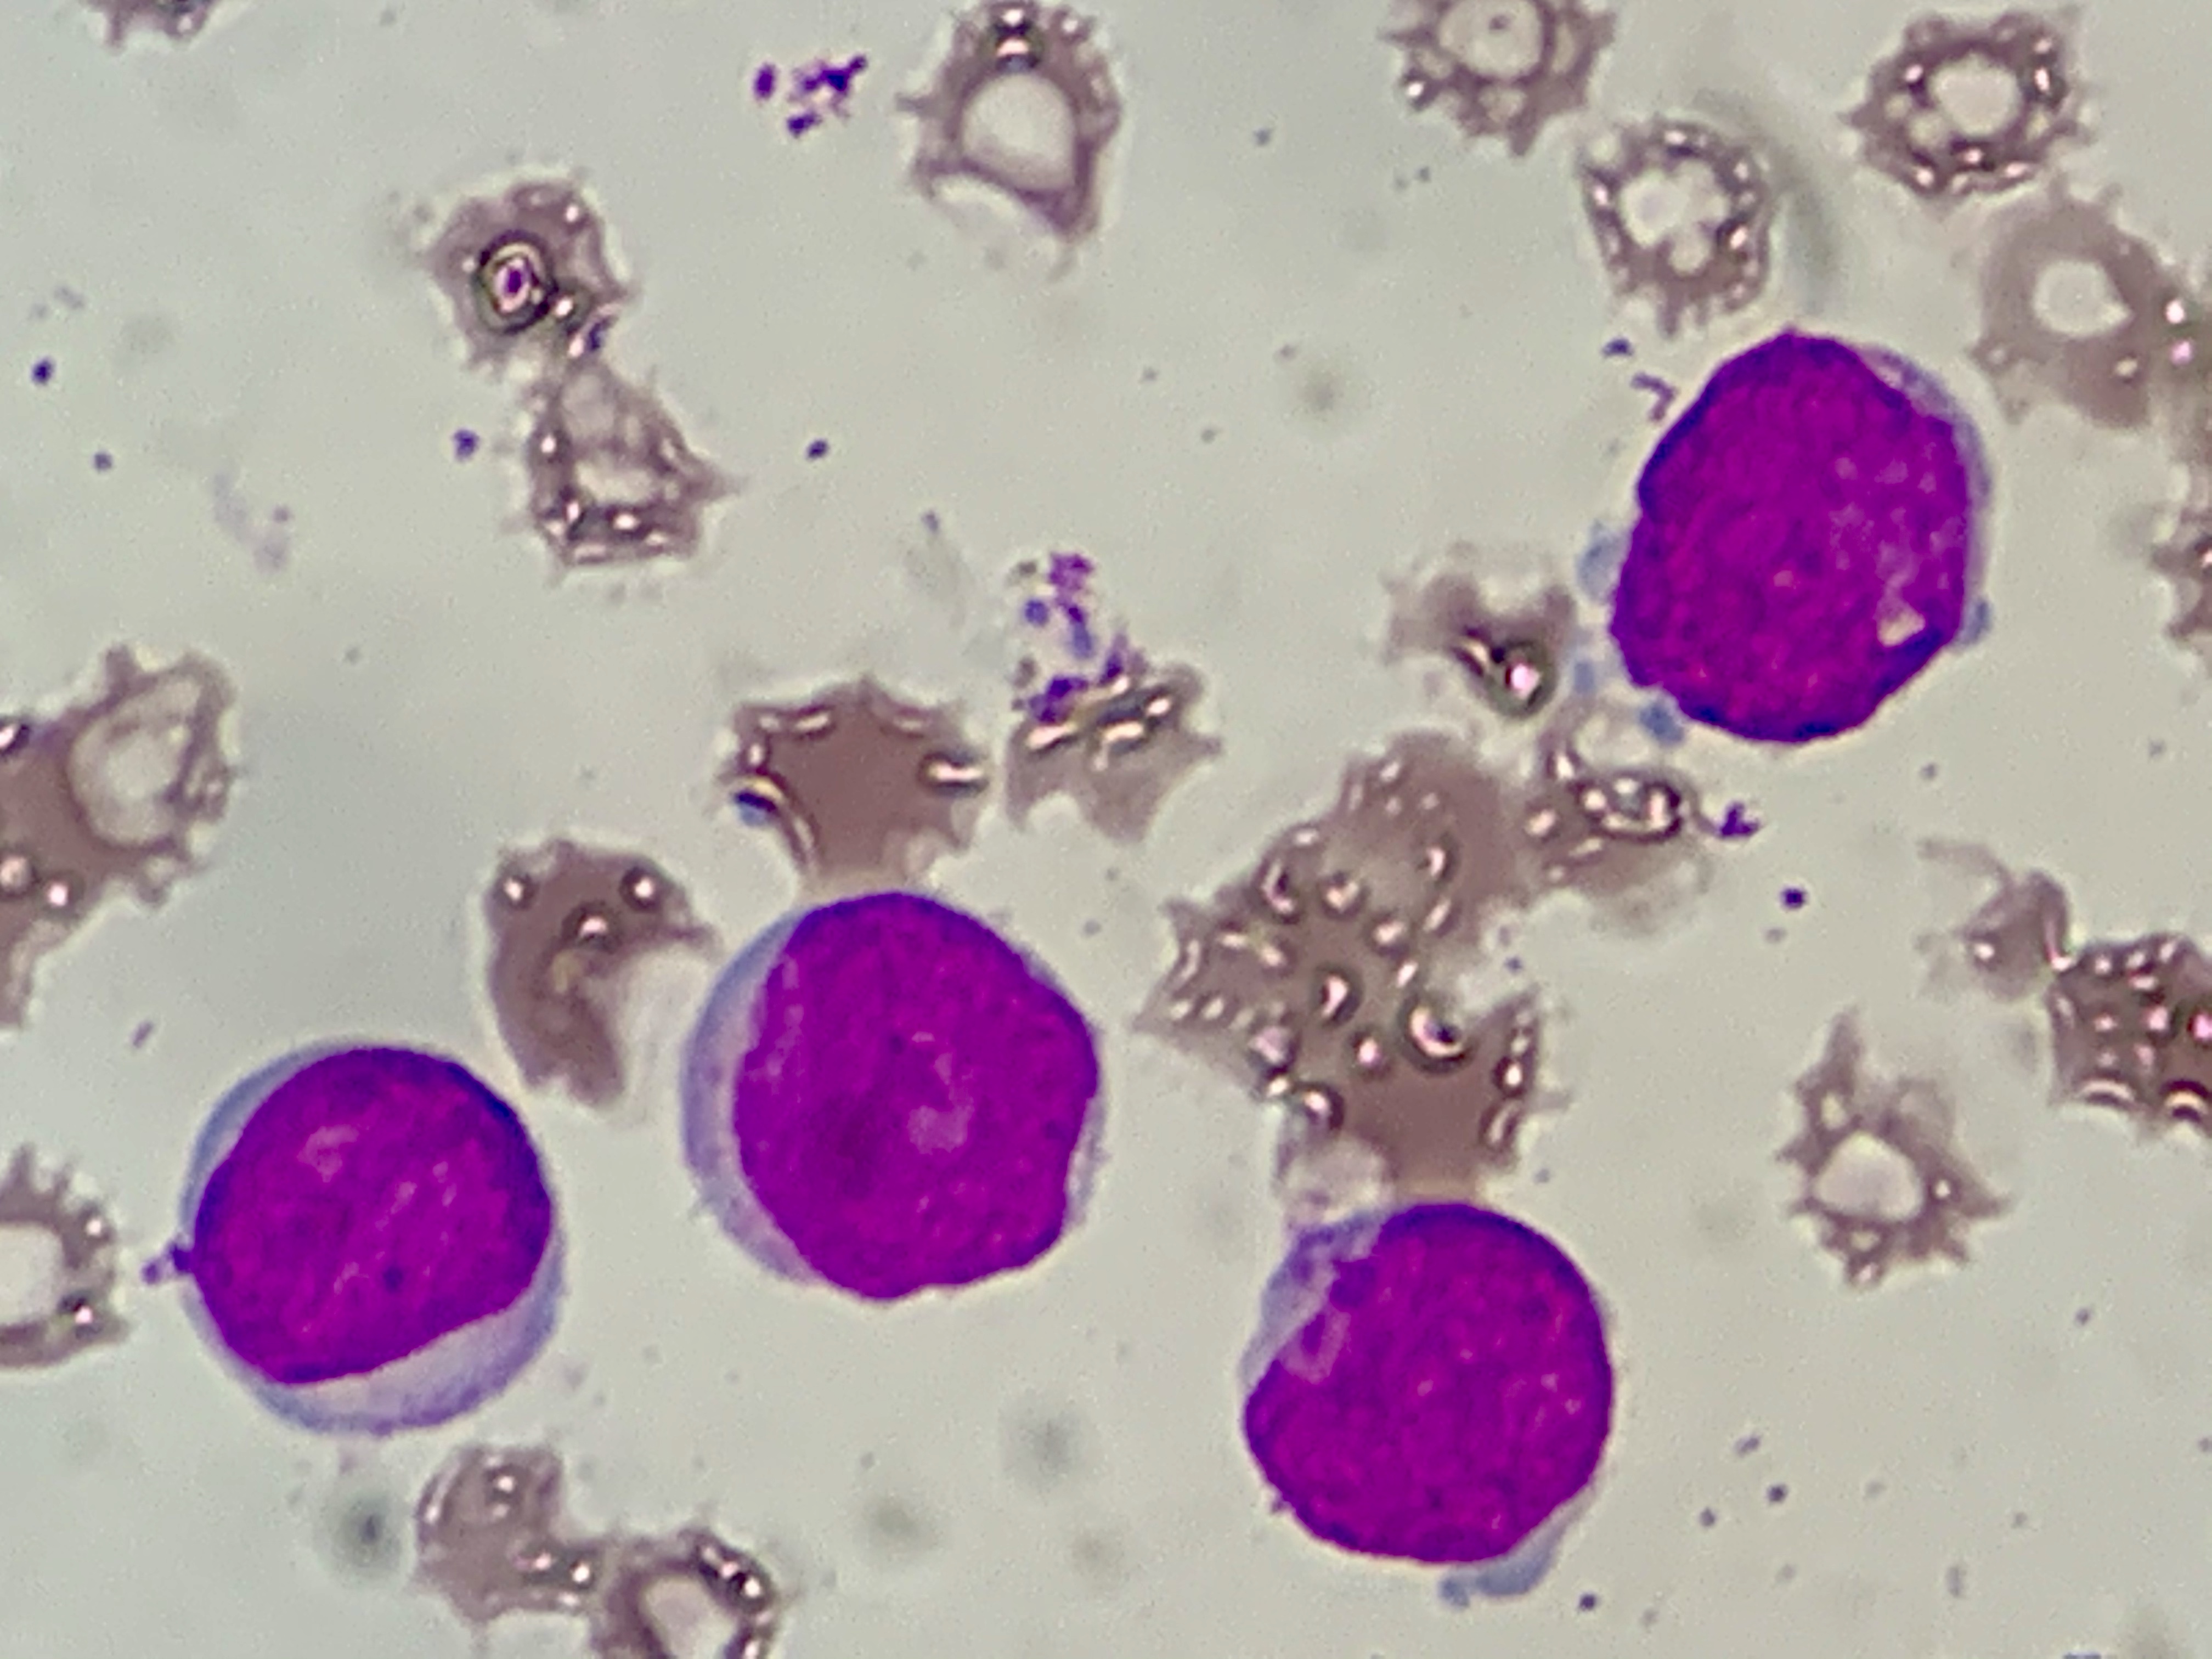
Cell type: BLAST CELLS